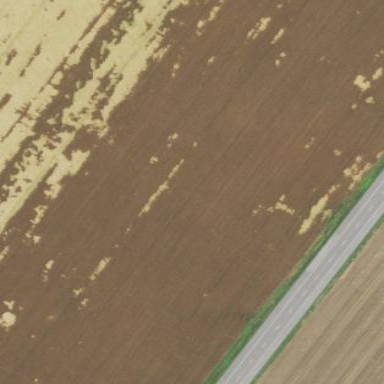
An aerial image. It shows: Farmland with corn crop.